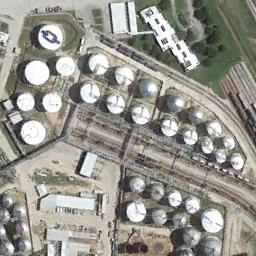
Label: storage_tank